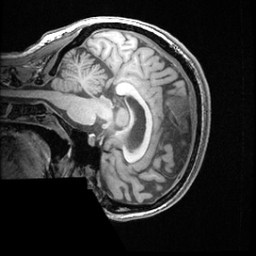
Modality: T1w
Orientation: sagittal
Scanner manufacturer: ge
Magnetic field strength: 3 T
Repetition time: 0.008572 s
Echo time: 0.003384 s